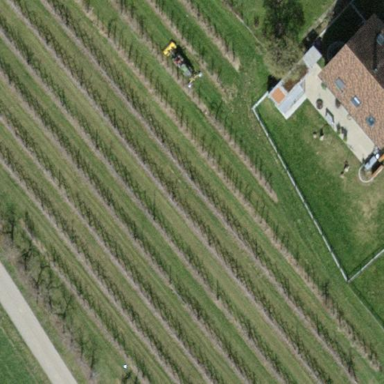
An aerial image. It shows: Orchard.